Interaction volume radius: 5 \u00c5
Interaction volume height: 20 \u00c5
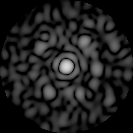
Disorder parameter: 0.8119